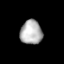
Tissue: lung
Cell type: Others
Senescence score: 0.2227
Nuclear area (px): 525
Mean DAPI intensity: 175.269